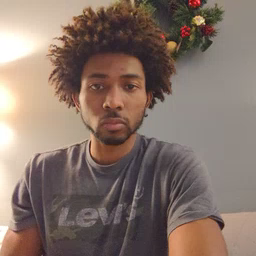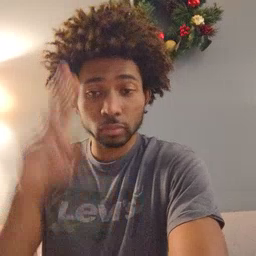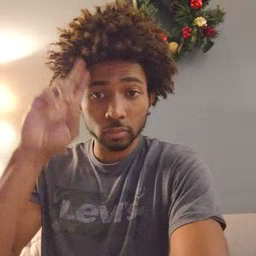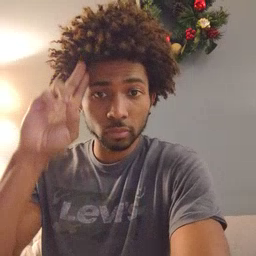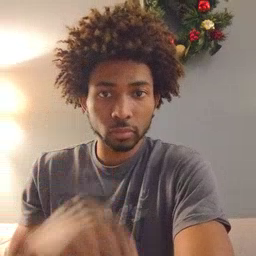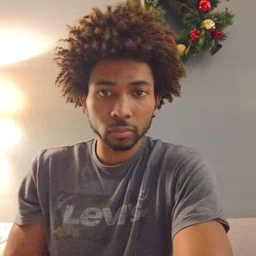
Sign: uncle